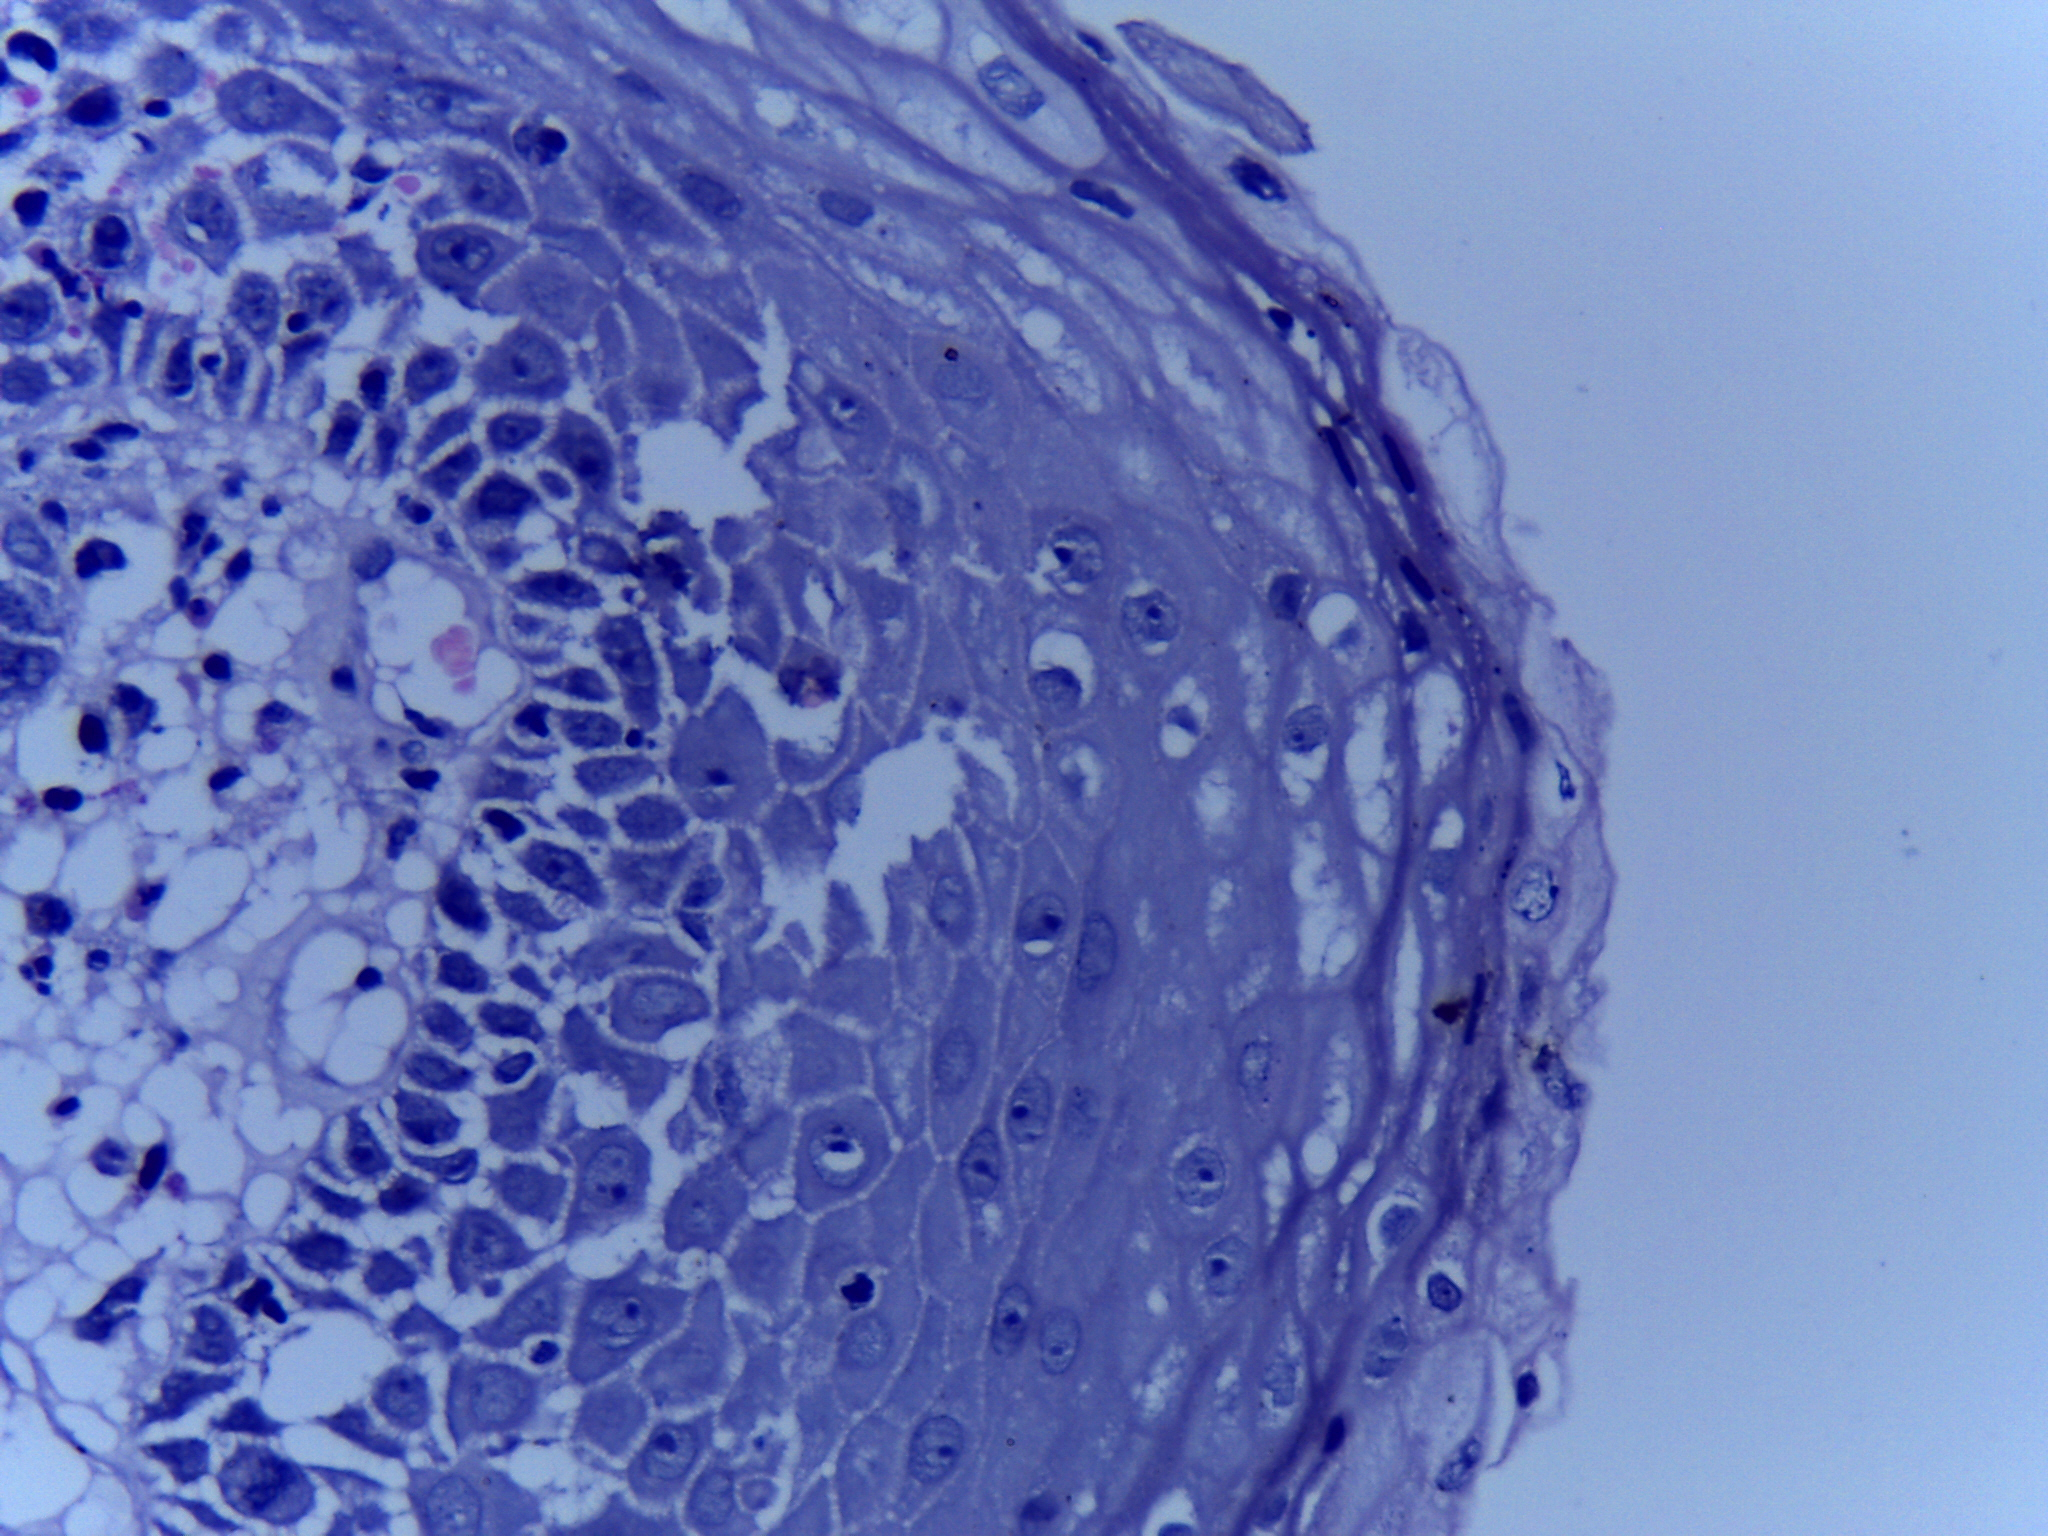
Diagnosis: Normal